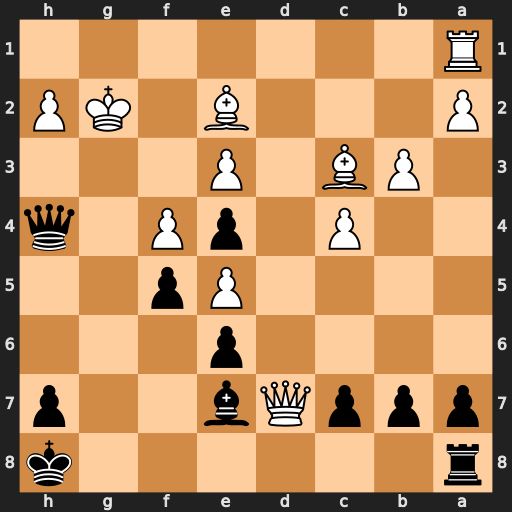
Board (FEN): r6k/pppQb2p/4p3/4Pp2/2P1pP1q/1PB1P3/P3B1KP/R7
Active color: b
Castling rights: -
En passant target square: -
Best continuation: Rg8+ Kh1 Qf2 Bg4 Rxg4